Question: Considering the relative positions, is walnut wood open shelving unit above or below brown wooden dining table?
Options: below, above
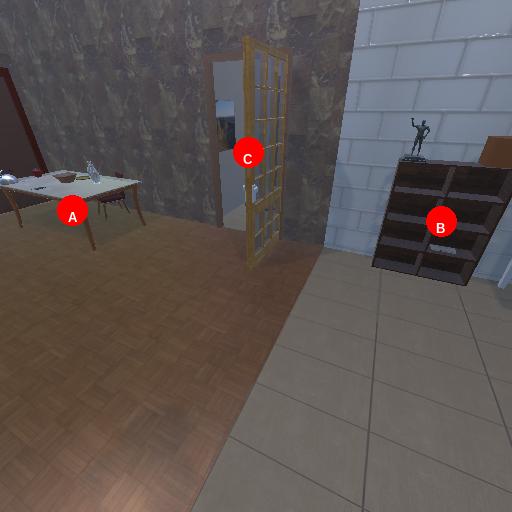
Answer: below